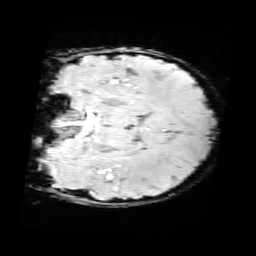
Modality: SWI
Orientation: coronal
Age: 12
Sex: female
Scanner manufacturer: siemens
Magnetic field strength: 3 T
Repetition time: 0.027 s
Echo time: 0.02 s